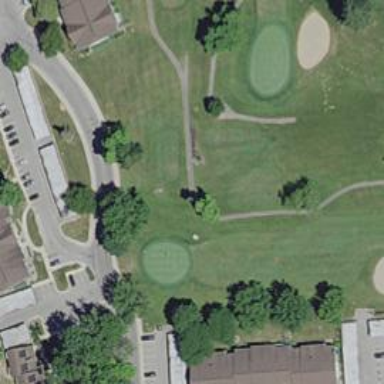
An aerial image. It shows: Path used for both walking and golf.